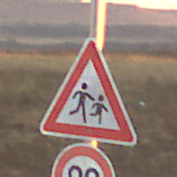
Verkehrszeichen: KinderLinks
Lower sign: Geschwindigkeit80
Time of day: SunriseSunset
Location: Outdoor (Nature)
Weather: Clear
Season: NotSpecified
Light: Natural